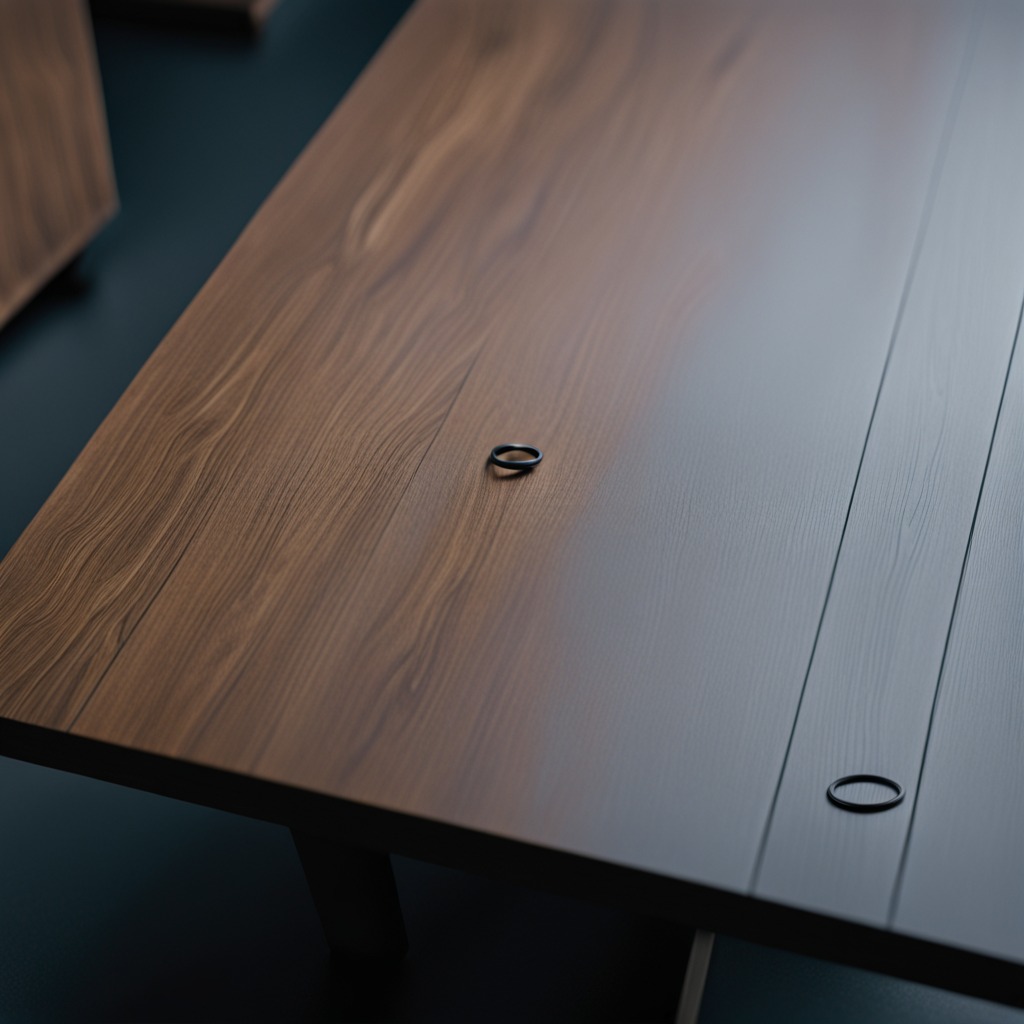
A rubber O-ring lies on a table with faint burn marks in a small garage at twilight.